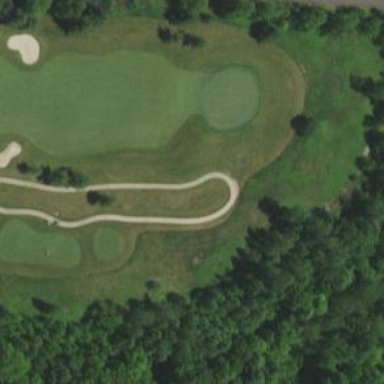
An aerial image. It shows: Path for both roads and golfers.